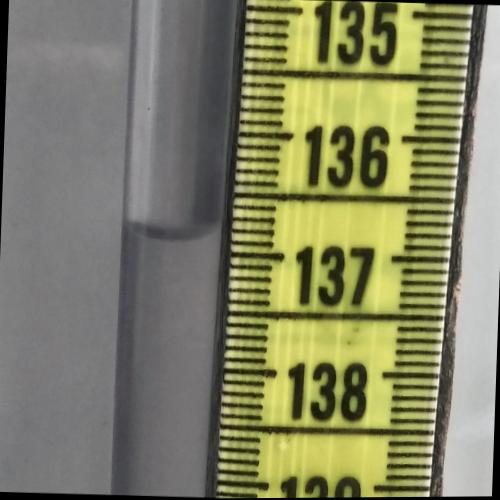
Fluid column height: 136.9 cm